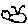
Label: bird